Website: apple
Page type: customer-info-address
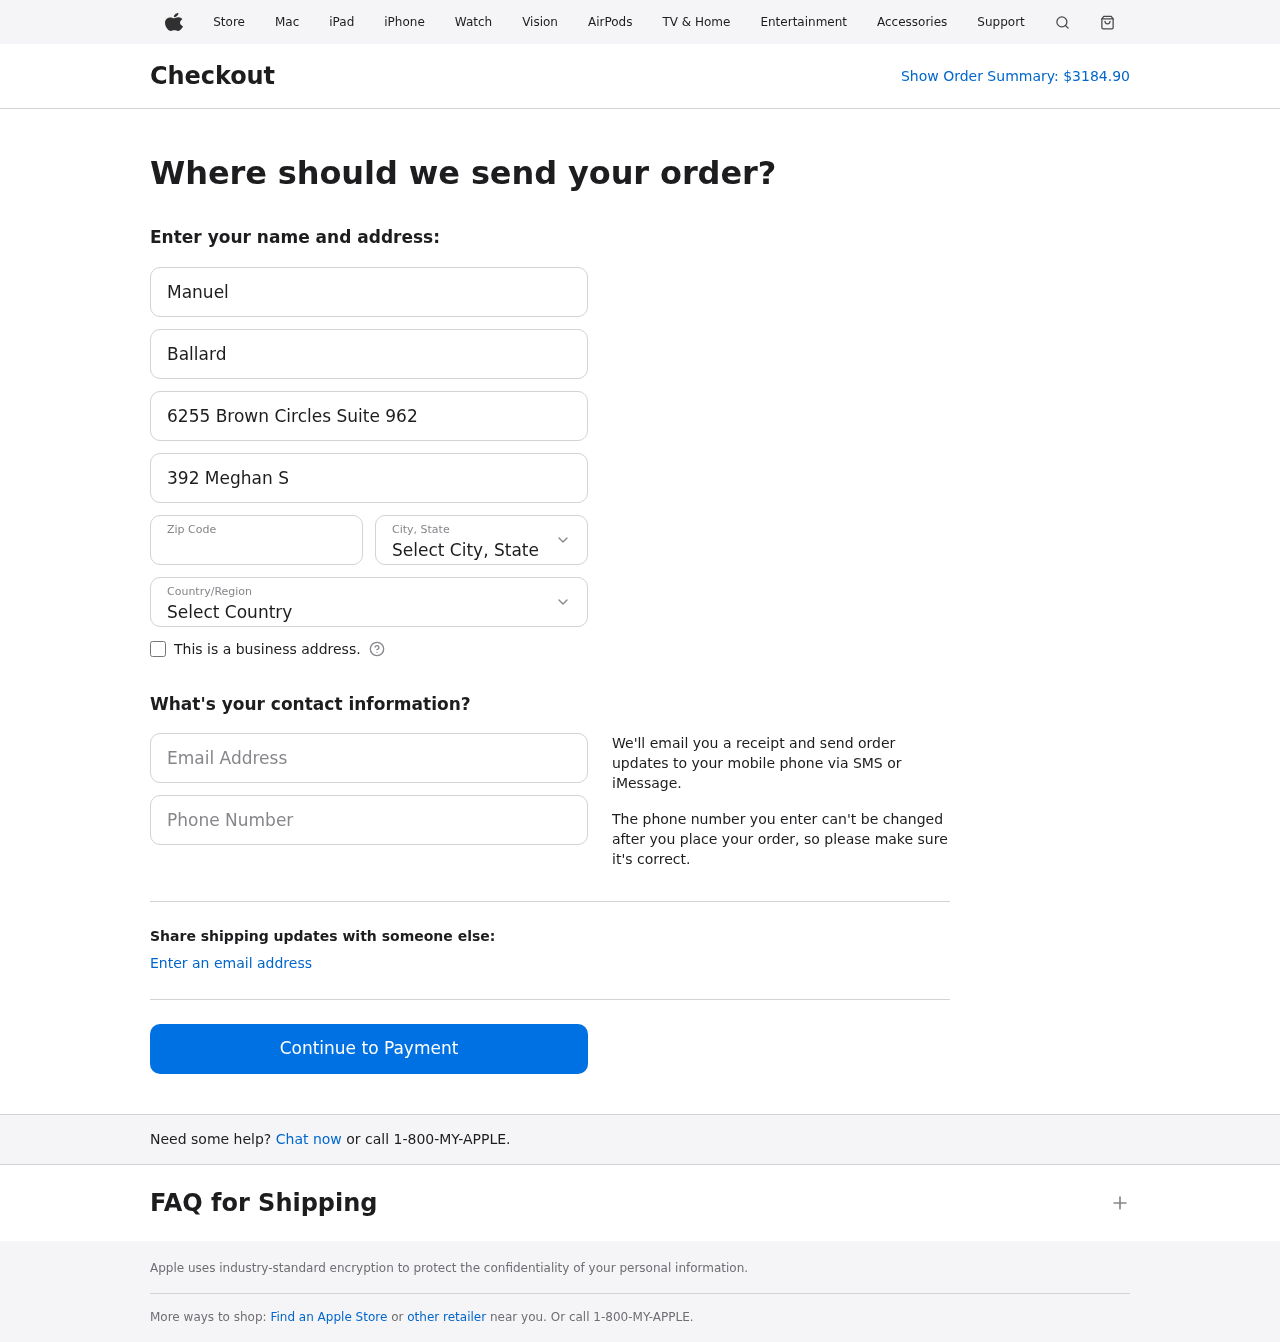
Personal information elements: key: PII_CITY_STATE
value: New Stephen, WY
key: PII_COUNTRY
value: United States
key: PII_EMAIL
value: manuelballard@gmail.com
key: PII_FIRSTNAME
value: Manuel
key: PII_LASTNAME
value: Ballard
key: PII_PHONE
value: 8504642064
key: PII_POSTCODE
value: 00629
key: PII_STREET
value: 6255 Brown Circles Suite 962
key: PII_STREET2
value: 392 Meghan Stream
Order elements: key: ORDER_TOTAL
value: $3184.90